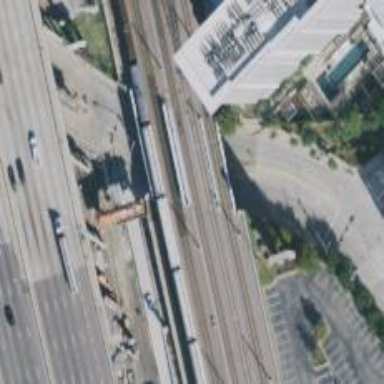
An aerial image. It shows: Bridge for light rail railway with electrified contact lines.